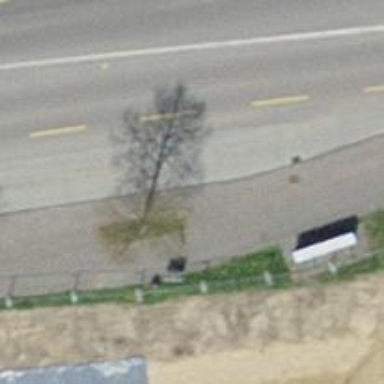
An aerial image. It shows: Bus stop with platform for public transport.